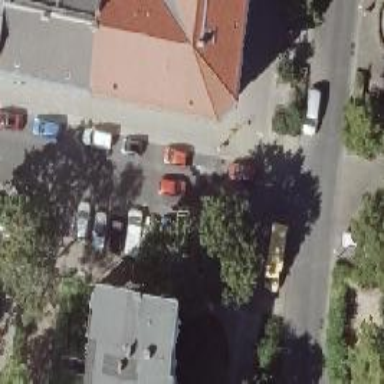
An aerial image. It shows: Living street with separate sidewalks on both sides.